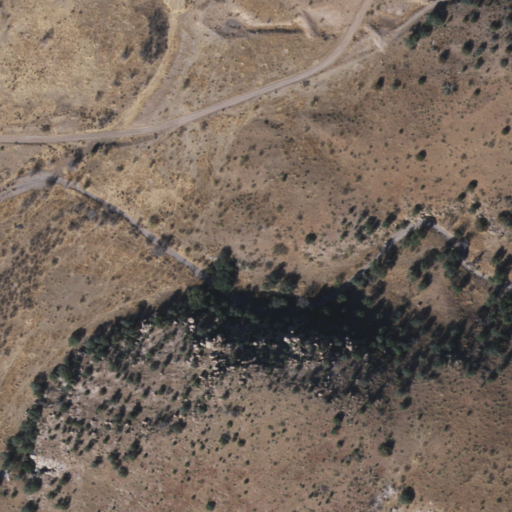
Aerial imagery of valley in Arizona named Hunt Canyon containing shrub, grassland, and evergreen forest